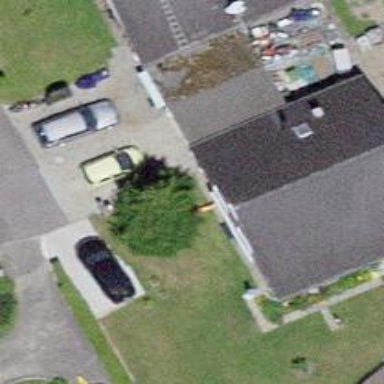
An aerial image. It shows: Car repair shop.